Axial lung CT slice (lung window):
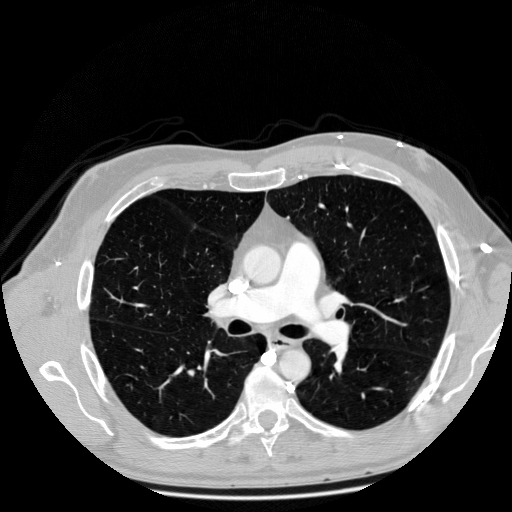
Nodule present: no